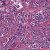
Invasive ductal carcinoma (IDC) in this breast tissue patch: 1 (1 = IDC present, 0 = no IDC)